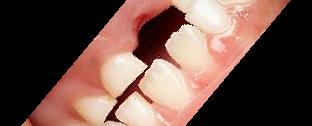
Condition: hypodontia